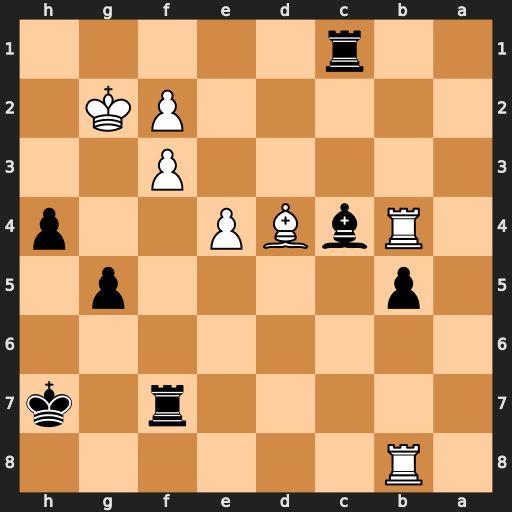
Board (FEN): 1R6/5r1k/8/1p4p1/1RbBP2p/5P2/5PK1/2r5
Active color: b
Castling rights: -
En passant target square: -
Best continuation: Bf1+ Kh2 Rxf3